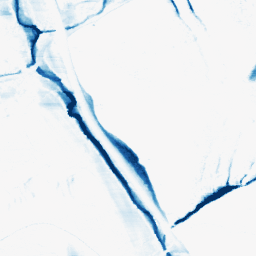
Category: morphological
Decomposition family: morphological_ellipse
Decomposition parameters: operation: closing
width: 5
height: 30
Upsampling method: regularized
Upsampling parameters: scale: 4
lambda_reg: 0.001
Upsampling scale: 4